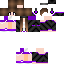
A female human skin with medium skin, wearing brown long hair dressed in a blue hoodie and black pants, featuring a closed mouth.